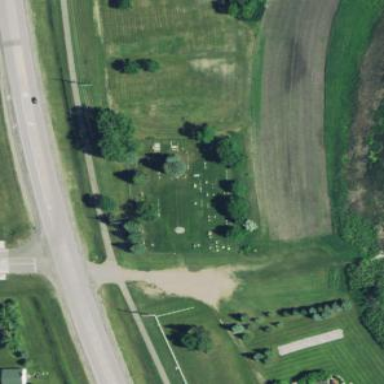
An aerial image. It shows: Cemetery.